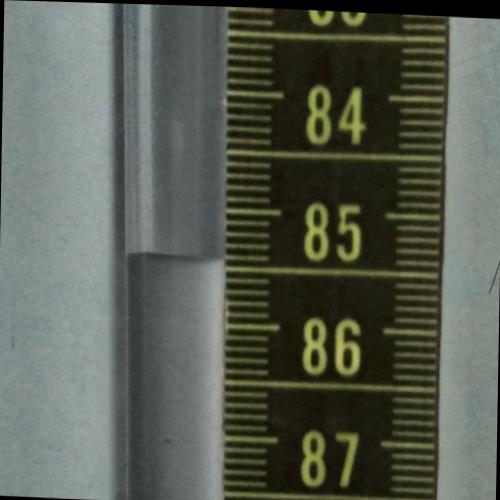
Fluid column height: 85.4 cm